Field crop: maize
Growth stage: 2
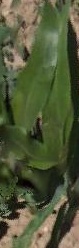
Species: maize